Question: It should be simple but somehow I am getting problems to do it in a more generic way (without width and height properties).
I have a button and an image inside this button but when I insert an image I see the it is not 100% filled.

This is my code:
'''
<Button Grid.Row="0" Grid.Column="1"
Style="{StaticResource BrowseButtonStyle}"
Click="ChangeLogo_Click">
<Image x:Name="imageControl" />
</Button>
'''
How can I fill it?
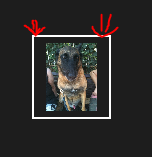
Answer: If you go take a look at a copy of the <URL> you'll see the 'ContentPresenter' has its 'Margin' Template bound via a 'Setter' with a "Padding" of 12,4 by default.
So easiest answer, just specify a zero padding.
'''
<Button Grid.Row="0" Grid.Column="1"
Style="{StaticResource BrowseButtonStyle}"
Click="ChangeLogo_Click"
Padding="0">
<Image x:Name="imageControl" />
</Button>
'''
Hope this helps.